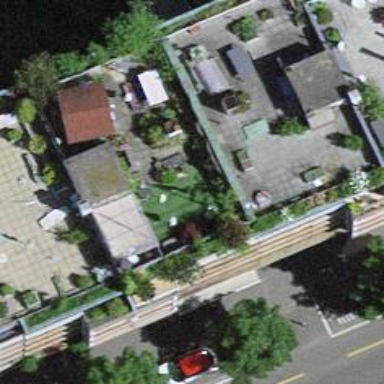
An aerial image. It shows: Beauty shop.